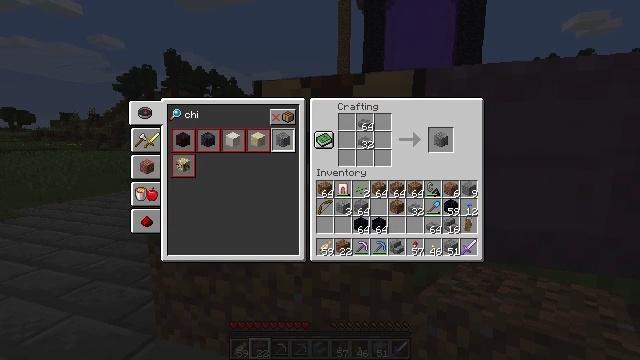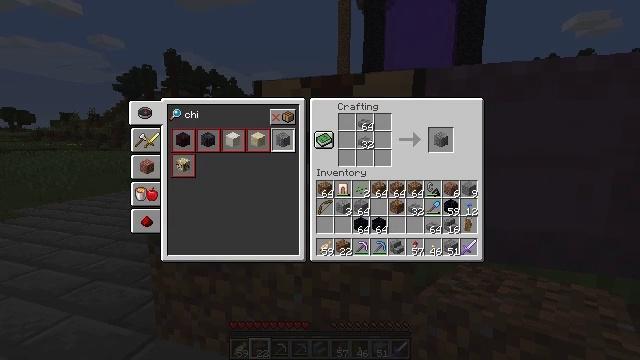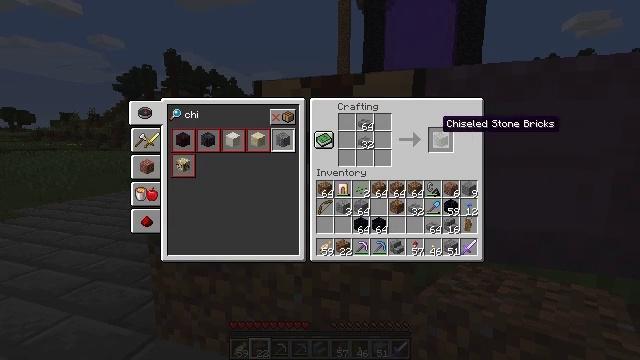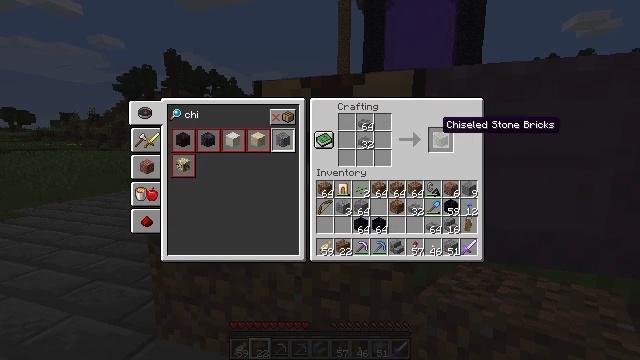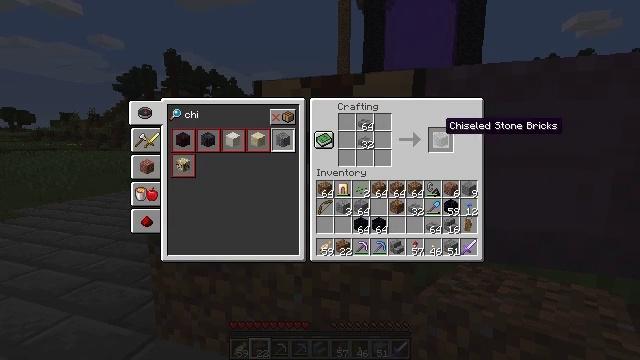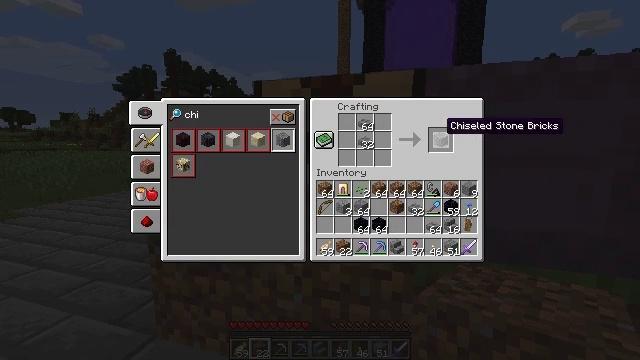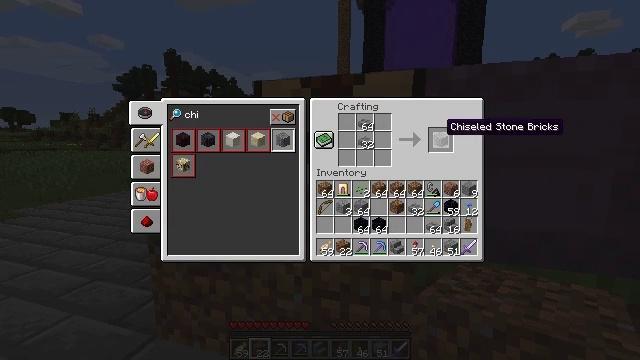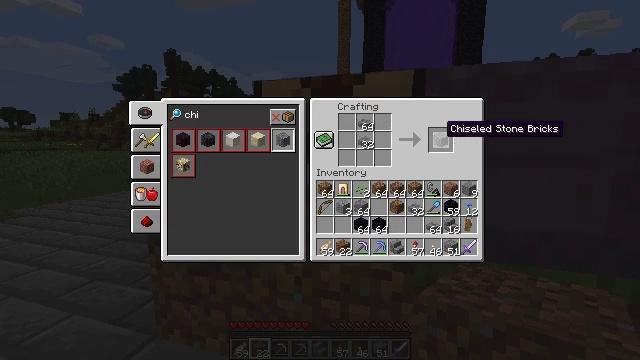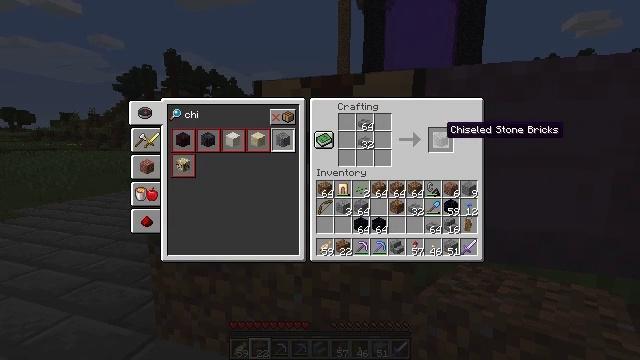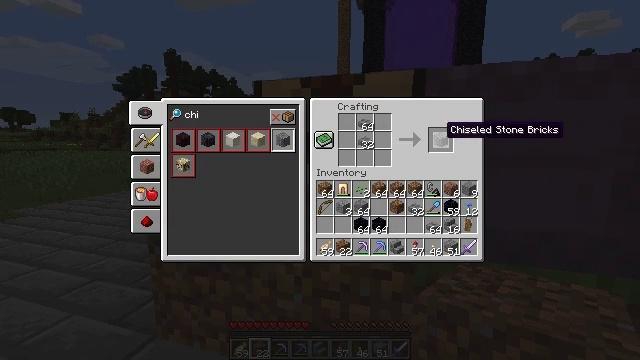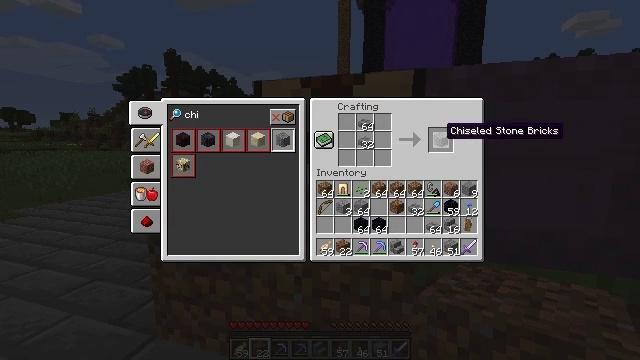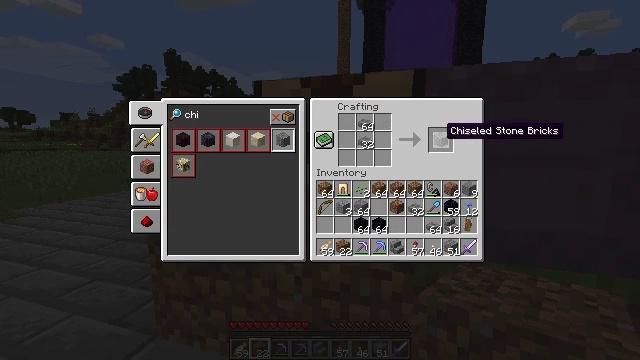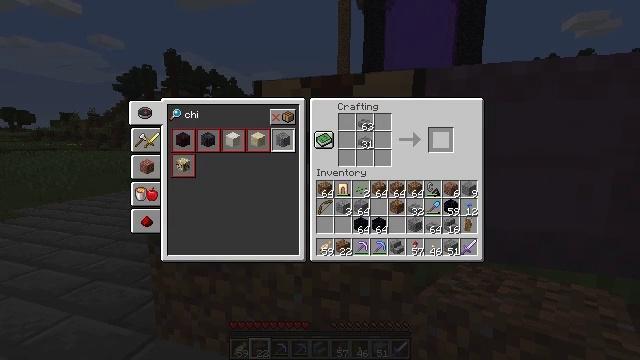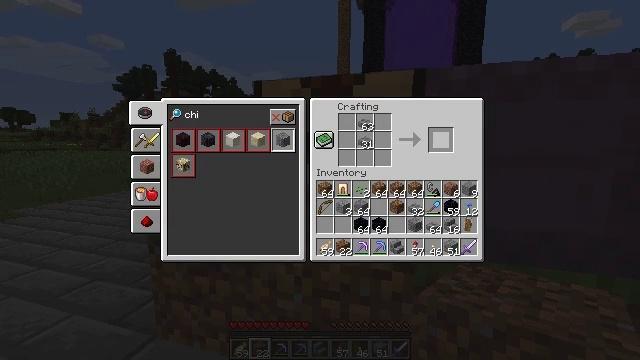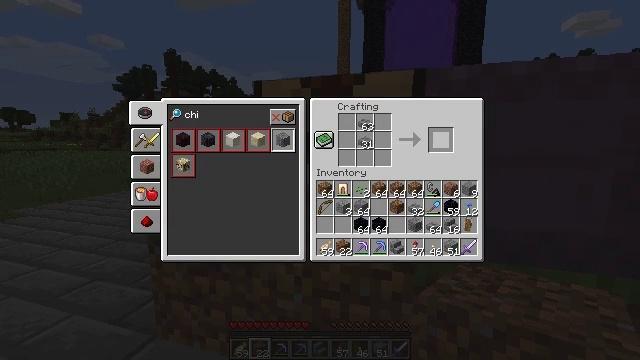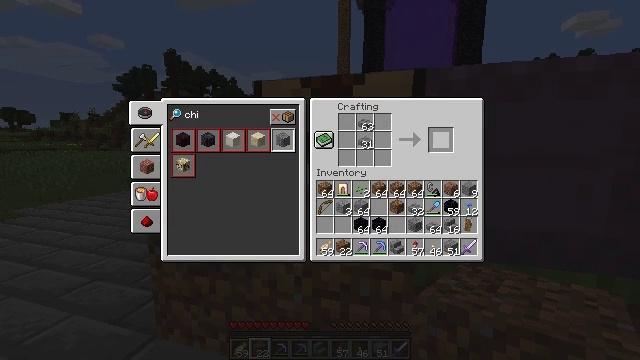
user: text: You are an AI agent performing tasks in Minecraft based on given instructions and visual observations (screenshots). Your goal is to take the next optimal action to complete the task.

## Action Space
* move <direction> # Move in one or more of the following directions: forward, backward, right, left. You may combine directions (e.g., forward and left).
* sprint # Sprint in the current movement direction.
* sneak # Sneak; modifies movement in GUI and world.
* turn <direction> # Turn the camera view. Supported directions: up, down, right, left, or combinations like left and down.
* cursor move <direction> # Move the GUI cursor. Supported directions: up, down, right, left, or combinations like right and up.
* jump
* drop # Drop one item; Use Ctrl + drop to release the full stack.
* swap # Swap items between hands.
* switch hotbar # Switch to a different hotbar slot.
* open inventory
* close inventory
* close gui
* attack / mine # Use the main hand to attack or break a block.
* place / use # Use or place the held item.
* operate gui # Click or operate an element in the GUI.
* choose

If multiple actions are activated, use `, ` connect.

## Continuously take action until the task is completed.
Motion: motion action
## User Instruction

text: Interact with the crafting table to craft chiseled stone bricks.
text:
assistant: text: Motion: sneak
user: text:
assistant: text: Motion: sneak
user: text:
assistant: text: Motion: sneak
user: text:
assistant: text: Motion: sneak
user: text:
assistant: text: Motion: sneak
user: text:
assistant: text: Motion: sneak
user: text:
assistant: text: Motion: sneak
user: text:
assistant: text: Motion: sneak
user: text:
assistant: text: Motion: sneak
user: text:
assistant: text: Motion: sneak
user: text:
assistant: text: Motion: sneak
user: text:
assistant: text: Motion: sneak, operate gui
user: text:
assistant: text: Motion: sneak, operate gui
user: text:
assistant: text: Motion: sneak, operate gui
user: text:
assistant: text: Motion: sneak
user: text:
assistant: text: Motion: sneak
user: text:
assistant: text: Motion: no_op